CT reconstruction: vmi40
Segmentation target: lesions
Patient: M, age 69
ISS stage: Stage 1
Metal implant: no
Axial slice:
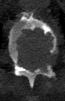
Sagittal slice:
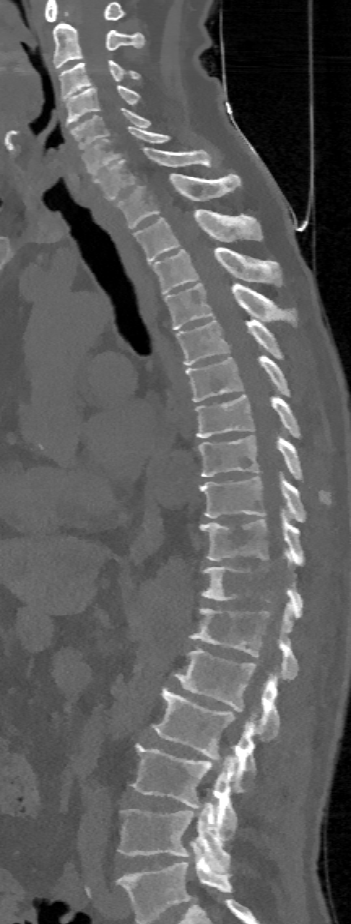